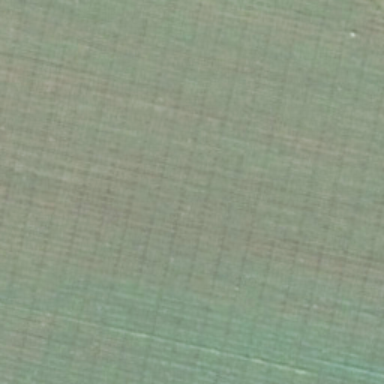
There is a piece of formland .